Interaction volume radius: 10 \u00c5
Interaction volume height: 40 \u00c5
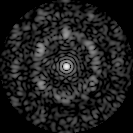
Disorder parameter: 0.7175